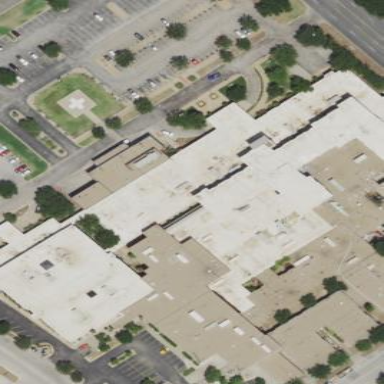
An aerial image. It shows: Hospital building.